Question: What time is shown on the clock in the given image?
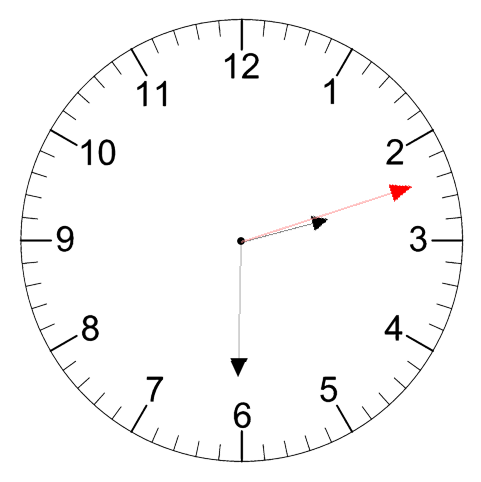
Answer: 02:30:12